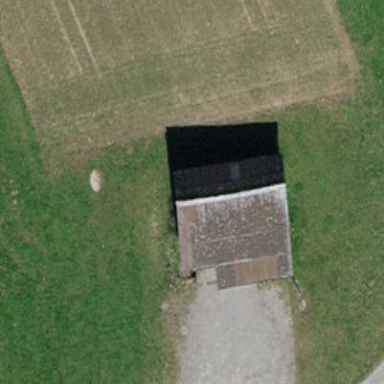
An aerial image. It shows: Shed.